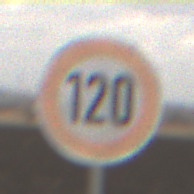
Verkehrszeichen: Geschwindigkeit120
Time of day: MorningAfternoon
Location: Outdoor (Nature)
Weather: Overcast
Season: NotSpecified
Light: Natural